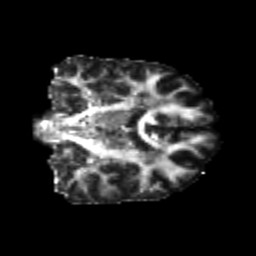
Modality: FA
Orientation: coronal
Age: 24
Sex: female
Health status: healthy
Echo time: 0.074 s